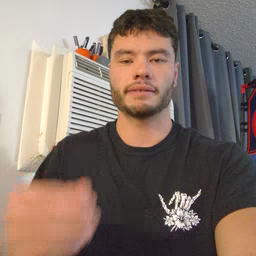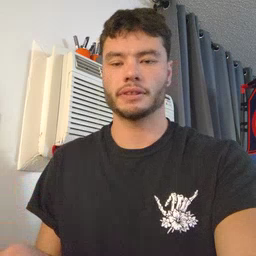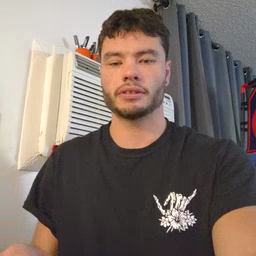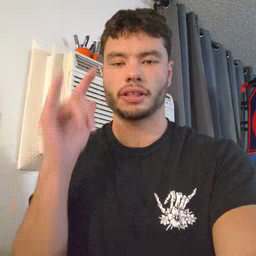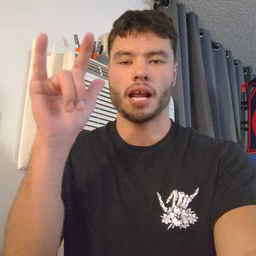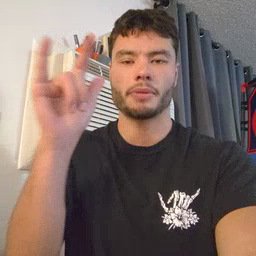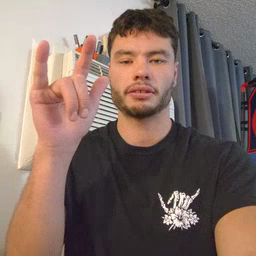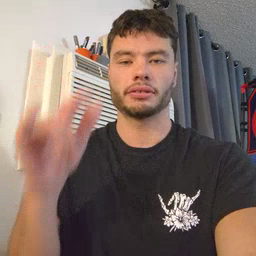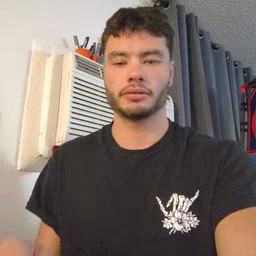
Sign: airplane